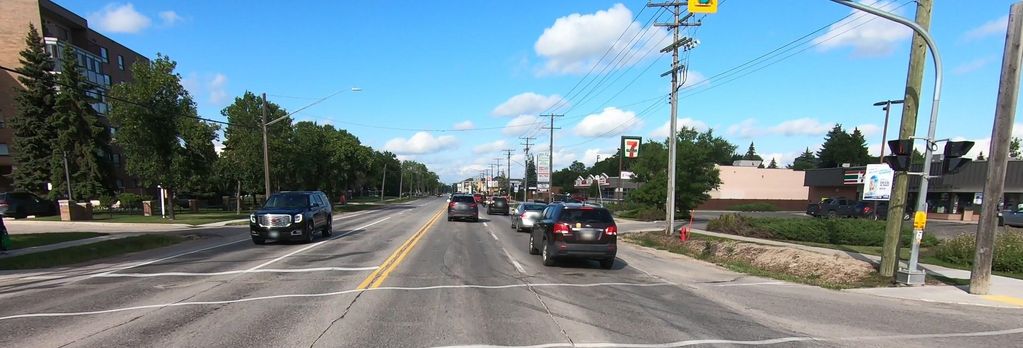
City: winnipeg